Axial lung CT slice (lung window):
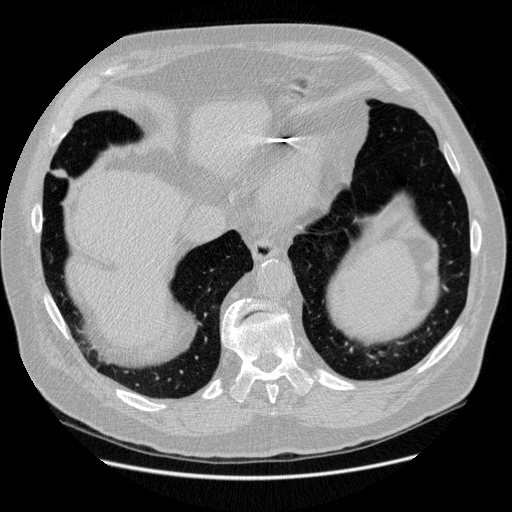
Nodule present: no